Question: I need direct-to-printer functionality for my website, with the ability to distinguish a physical printer from a virtual printer (file).
Coupons.com has this functionality via a native binary which must be installed by the user. I'd prefer to avoid that.
SmartSource.com does it via Java applet:

Does anybody know how this is done? I dug through that Java APIs a bit, and don't see anything that would let you determine physical vs virtual, except looking at the name (that seems prone to misidentification). It would be nice to be able to do it in Java, because I already know how to write Java applets. Failing that, is there a way to do this in Flash or Silverlight?
Thanks in advance.
Well deserved bounty awarded to Jason Sperske who worked out an elegant solution. Thanks to those of you who shared ideas, as well as those who actually investigated SmartSource.com's solution (like Adrian).
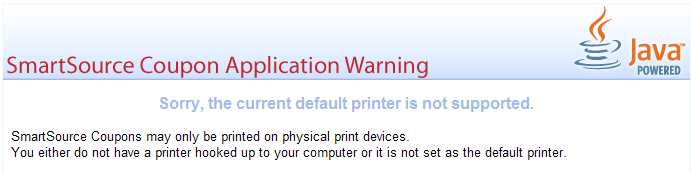
Answer: OK here is what I've found so far (this is not an exhaustive test by any means, but it has been a fun problem to try and tackle). it seems that there might be some help by looking at how the validatePage() method in the PrinterJob class works. It seems that if a printer job is virtual than any attempt to set a page's ImageableArea will always return a value exactly equal to the default pages ImageableArea while an attempt to to the same to a real printer will return slightly smaller values (to account for the edges of the paper being held by the printer mechanics. What helps for this problem is that if you just ask a printer for it's default characteristics before calling validate you get an optimistic result, and if you compare this to a validated response you can do a simple if test. I've written some code for this that seems to work with the image printers and real printers I have on my desktop (again this isn't exhaustive, but it could work as a starting point)
'''
import java.awt.print.*;
import javax.print.PrintService;
import javax.print.attribute.Attribute;
public class DetectFilePrinter {
public static void main(String[] args) {
PrinterJob job = PrinterJob.getPrinterJob();
PrintService printer = job.getPrintService();
System.out.println("Printer Name:"+printer.getName());
System.out.println(printer.toString());
PageFormat page = job.defaultPage();
double default_width = page.getWidth();
double default_height = page.getHeight();
Paper paper = new Paper();
paper.setImageableArea(0, 0, Double.MAX_VALUE, Double.MAX_VALUE);
page.setPaper(paper);
PageFormat fixed_page = job.validatePage(page);
double fixed_width = fixed_page.getImageableWidth();
double fixed_height = fixed_page.getImageableHeight();
//So far all of my tested "image printers" return the same
//height and width after calling validatePage()
if(default_height == fixed_height && default_width == fixed_width) {
System.out.println("This looks like a "image printer"");
} else {
System.out.println("This looks like a "real printer"");
}
}
}
'''